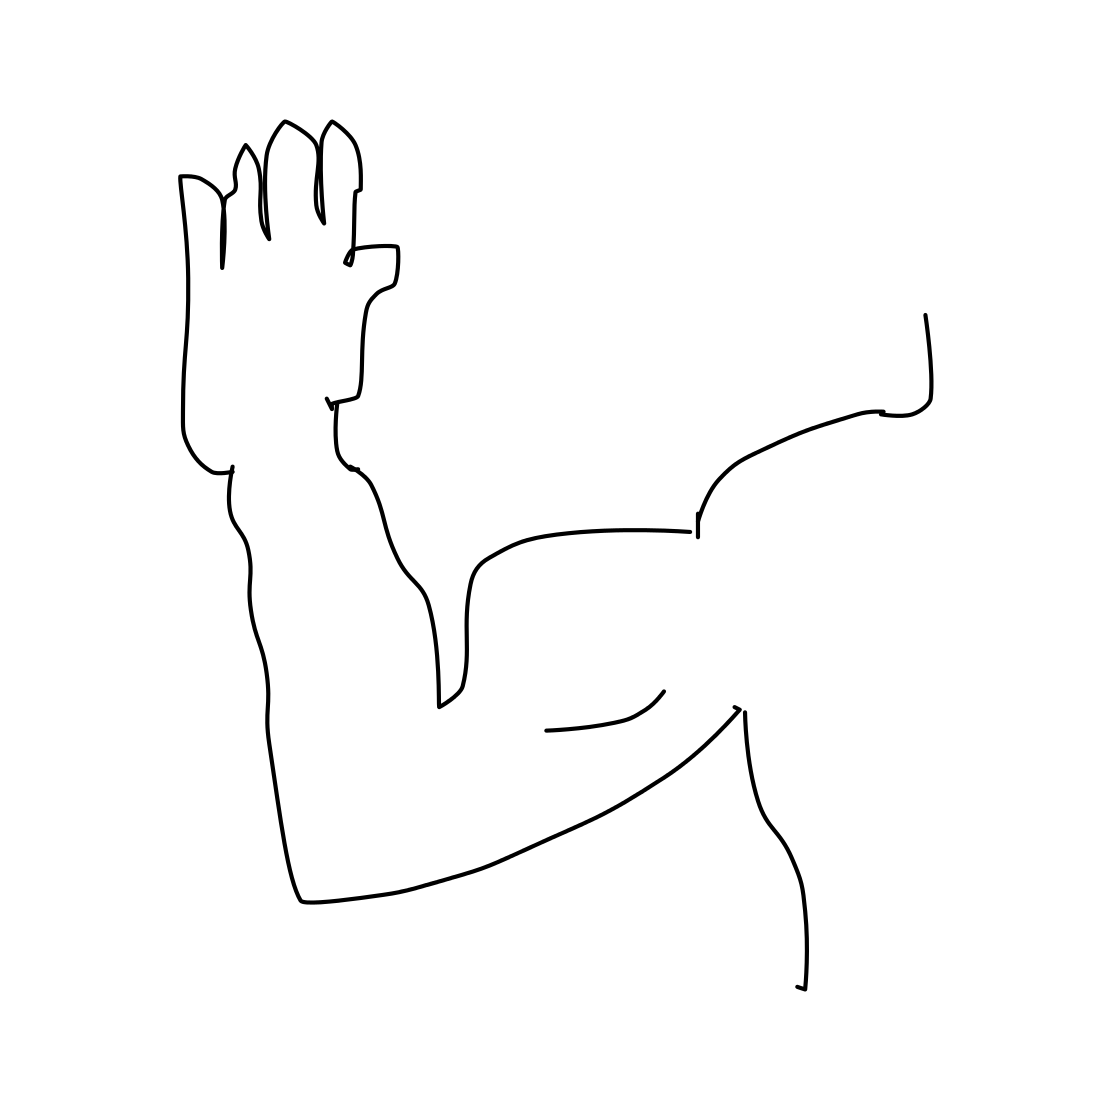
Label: arm